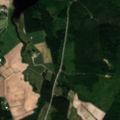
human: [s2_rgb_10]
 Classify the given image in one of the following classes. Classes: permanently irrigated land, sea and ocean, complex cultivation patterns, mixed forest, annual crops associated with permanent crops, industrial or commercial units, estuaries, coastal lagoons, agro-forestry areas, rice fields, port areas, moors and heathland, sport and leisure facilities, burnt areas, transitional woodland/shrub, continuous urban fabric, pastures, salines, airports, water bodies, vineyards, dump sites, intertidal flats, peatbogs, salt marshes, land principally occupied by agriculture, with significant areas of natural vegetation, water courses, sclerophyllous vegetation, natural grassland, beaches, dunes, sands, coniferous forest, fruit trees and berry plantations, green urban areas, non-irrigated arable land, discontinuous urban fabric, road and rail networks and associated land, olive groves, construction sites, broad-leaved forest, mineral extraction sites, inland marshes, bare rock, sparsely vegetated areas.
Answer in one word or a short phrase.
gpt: non-irrigated arable land, land principally occupied by agriculture, with significant areas of natural vegetation, coniferous forest, mixed forest, water bodies